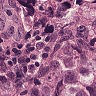
Metastatic tissue present: yes